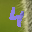
Label: 4